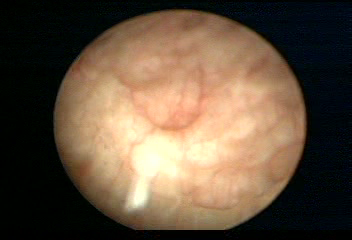
Modality: WLC
Class: Normal mucosa
Bladder cancer association: No